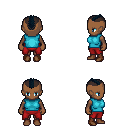
a pixel art fantasy rpg character, female body template, human, dark skin, teal sleeveless shirt, red pants, raven short mohawk hairstyle, brown shoes, four views (front, back, left, right), 2x2 character sprite sheet, small pixel art, hard edges, no anti-aliasing